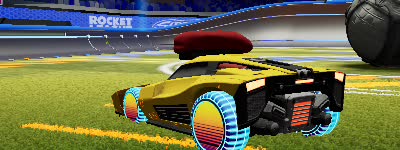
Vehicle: breakout